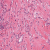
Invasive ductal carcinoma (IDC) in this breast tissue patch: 1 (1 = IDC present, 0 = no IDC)